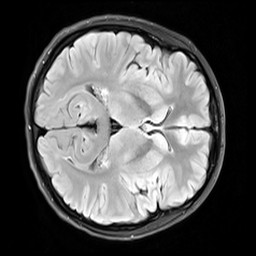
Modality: FLAIR
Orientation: axial
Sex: female
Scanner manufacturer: siemens
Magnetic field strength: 3 T
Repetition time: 10 s
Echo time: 0.09 s